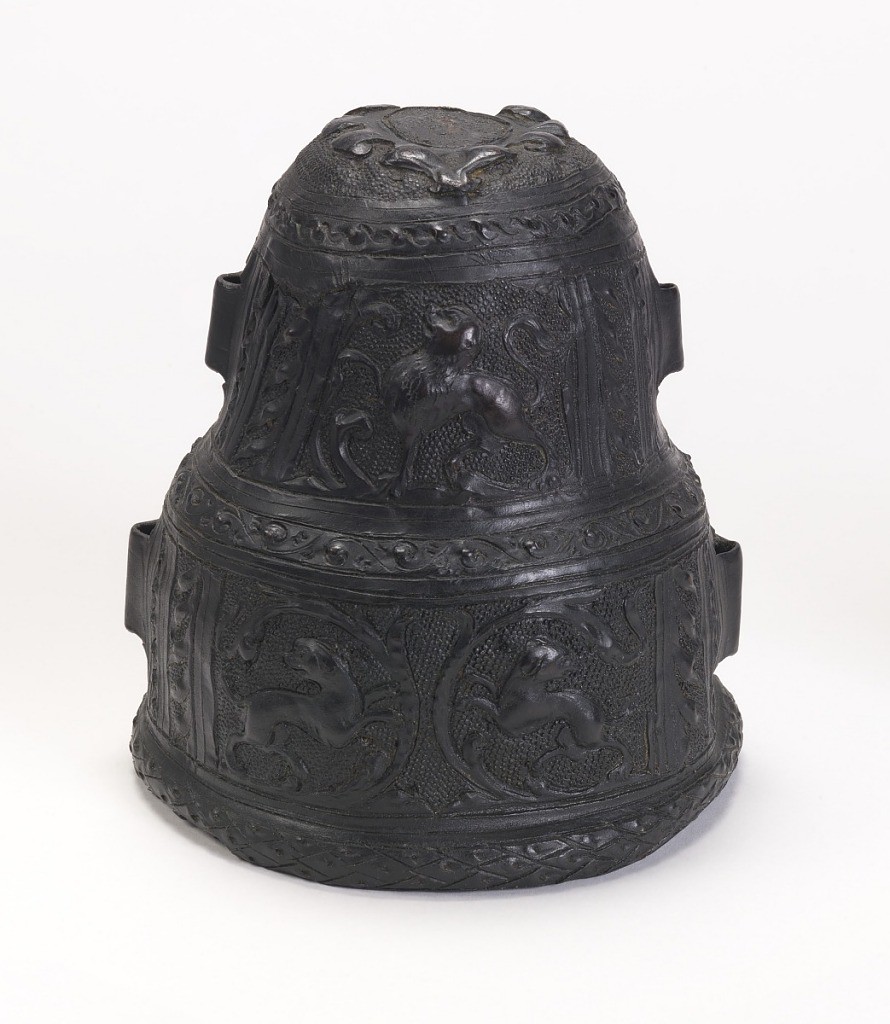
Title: Case
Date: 16th century
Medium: leather (cuir bouilli)
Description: Brown campaniform case decorated in two panelled bands with designs of lions and hounds within scrolls and foliations. Heraldic device within scrolled escutcheon top. Four wide open loops on sides. Bottom border is a fillet of laurel leaves.